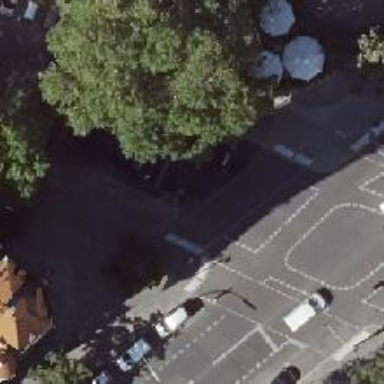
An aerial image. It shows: Road crossing with traffic signals.